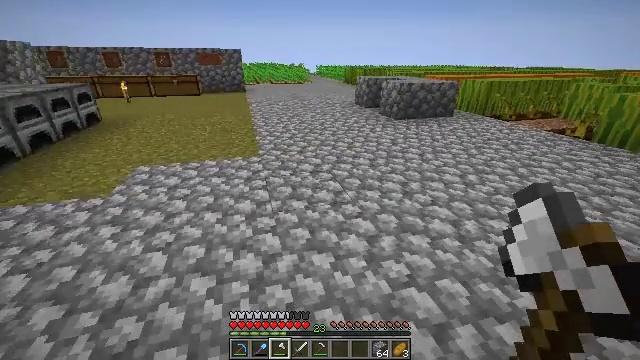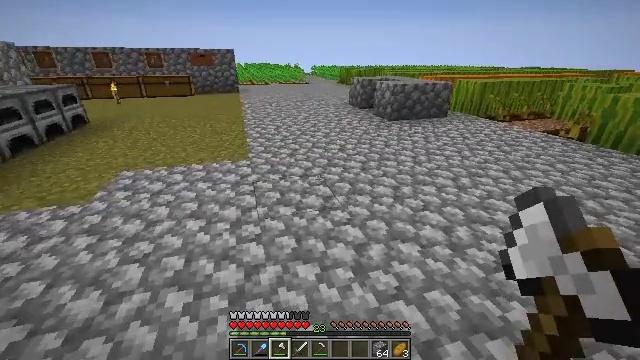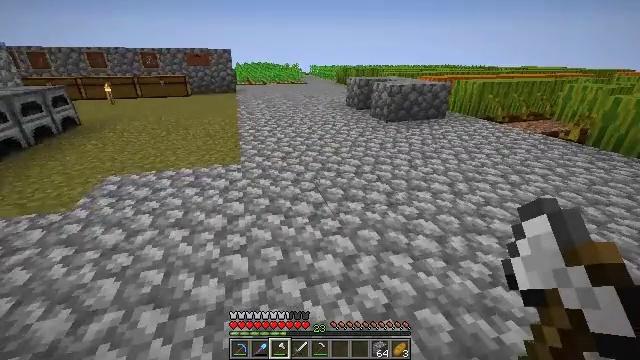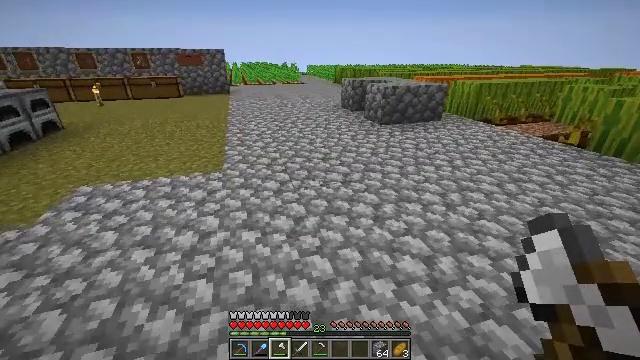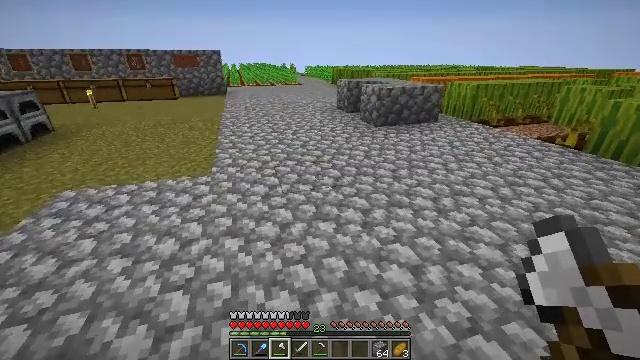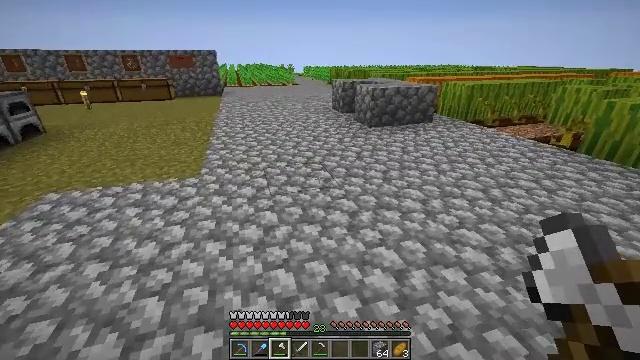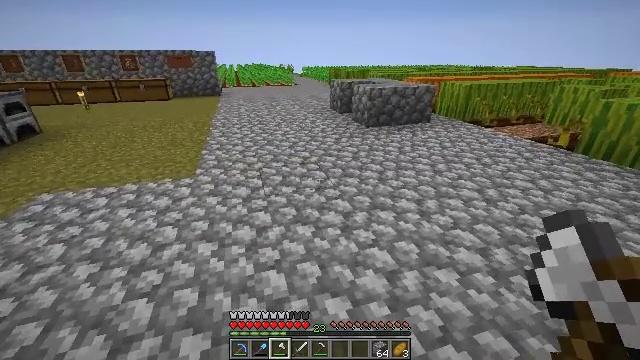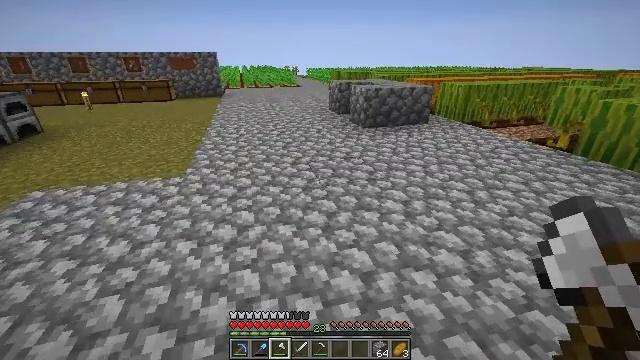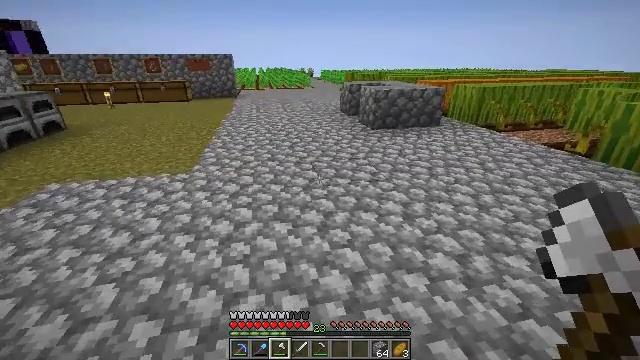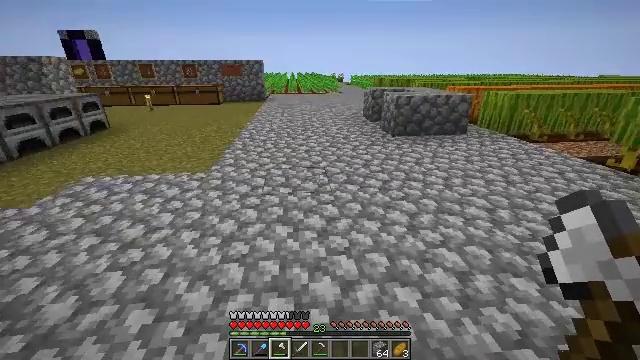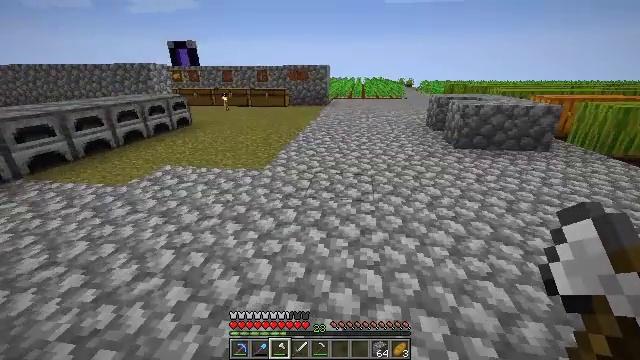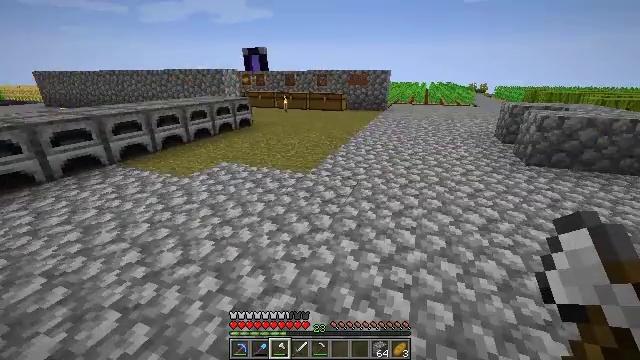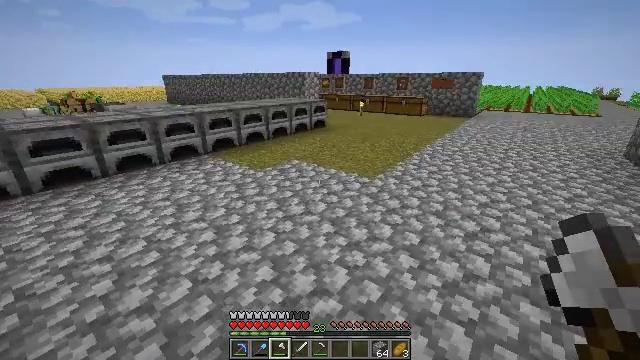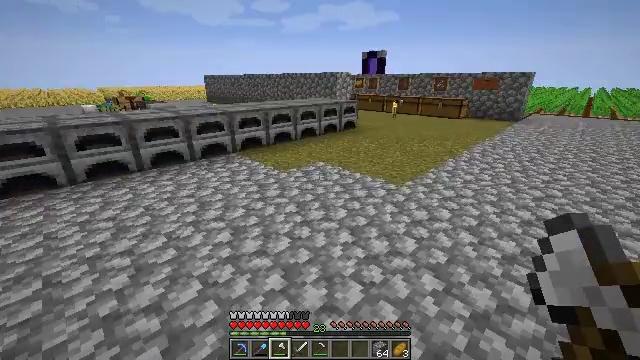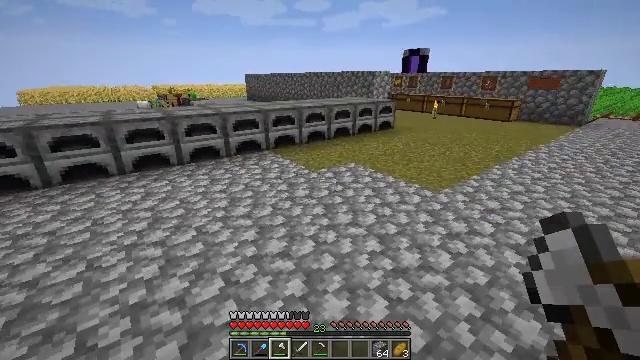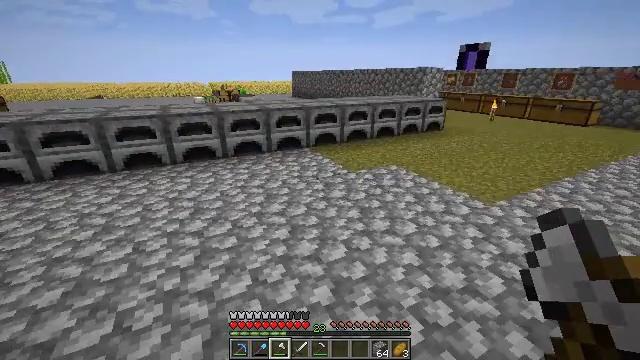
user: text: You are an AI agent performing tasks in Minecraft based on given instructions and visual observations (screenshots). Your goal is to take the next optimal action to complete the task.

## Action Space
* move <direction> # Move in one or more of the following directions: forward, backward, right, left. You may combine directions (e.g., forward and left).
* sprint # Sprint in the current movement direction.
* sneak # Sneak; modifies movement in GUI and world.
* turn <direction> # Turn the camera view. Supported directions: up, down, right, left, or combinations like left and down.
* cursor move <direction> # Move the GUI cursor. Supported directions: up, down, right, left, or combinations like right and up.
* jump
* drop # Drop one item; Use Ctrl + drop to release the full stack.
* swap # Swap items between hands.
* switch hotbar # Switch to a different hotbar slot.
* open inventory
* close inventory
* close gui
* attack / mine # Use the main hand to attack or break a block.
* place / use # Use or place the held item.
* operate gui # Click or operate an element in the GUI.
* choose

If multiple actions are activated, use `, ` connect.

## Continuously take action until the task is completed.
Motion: motion action
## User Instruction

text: Mine the sugar cane near rivers.
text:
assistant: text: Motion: move forward and move right
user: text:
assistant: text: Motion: move forward and move right
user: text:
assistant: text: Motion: move forward and move right
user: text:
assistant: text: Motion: move right
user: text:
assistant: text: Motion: move right
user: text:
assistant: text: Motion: move right
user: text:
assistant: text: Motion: move right, turn left
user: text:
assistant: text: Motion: move right, turn left
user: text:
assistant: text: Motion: move right, turn left and up
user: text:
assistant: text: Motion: move forward and move right, turn left and up
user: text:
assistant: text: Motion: move forward and move right, turn left
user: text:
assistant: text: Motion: move forward, turn left
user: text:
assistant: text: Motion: move forward, turn left
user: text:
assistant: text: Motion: move forward, turn left
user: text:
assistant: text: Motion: move forward, turn left
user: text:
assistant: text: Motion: move forward, turn left
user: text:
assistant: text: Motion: move forward, turn right
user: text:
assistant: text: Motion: move forward and move left
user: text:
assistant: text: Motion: move forward and move left
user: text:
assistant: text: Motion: move forward and move left
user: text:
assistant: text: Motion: move forward and move left
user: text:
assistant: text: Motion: move forward and move left, turn left
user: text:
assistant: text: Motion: move forward and move left, turn left
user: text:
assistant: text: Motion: move forward and move left, turn left
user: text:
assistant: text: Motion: move forward and move left, turn left
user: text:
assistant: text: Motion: move forward
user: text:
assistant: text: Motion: no_op
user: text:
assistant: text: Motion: open inventory
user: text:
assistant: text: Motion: open inventory
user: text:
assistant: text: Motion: open inventory